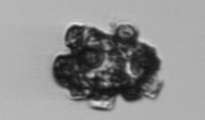
Label: Delphineis